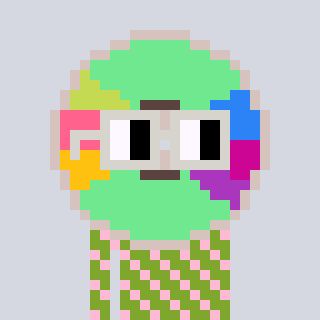
a pixel art character with square light gray glasses, a cd-shaped head and a slimegreen-colored body on a cool background